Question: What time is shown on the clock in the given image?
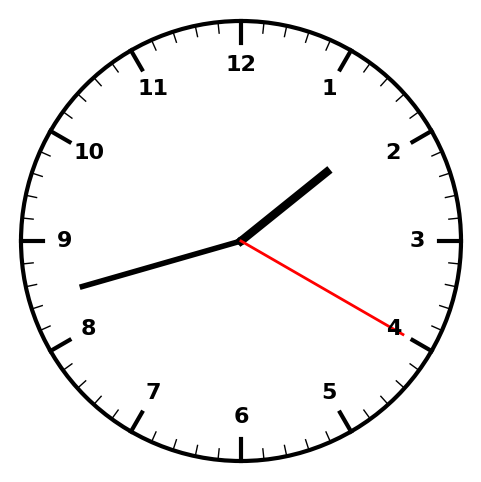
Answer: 01:42:20